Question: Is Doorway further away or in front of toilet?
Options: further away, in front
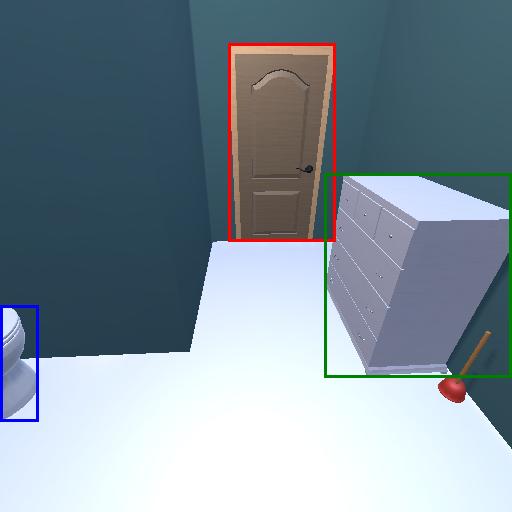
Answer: further away